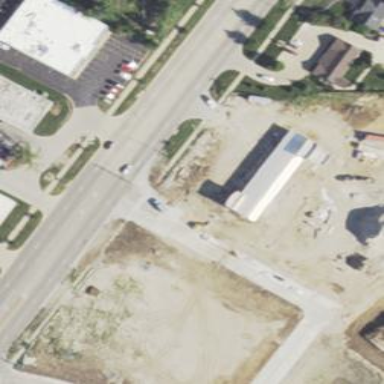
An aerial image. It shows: Car wash facility located inside building.